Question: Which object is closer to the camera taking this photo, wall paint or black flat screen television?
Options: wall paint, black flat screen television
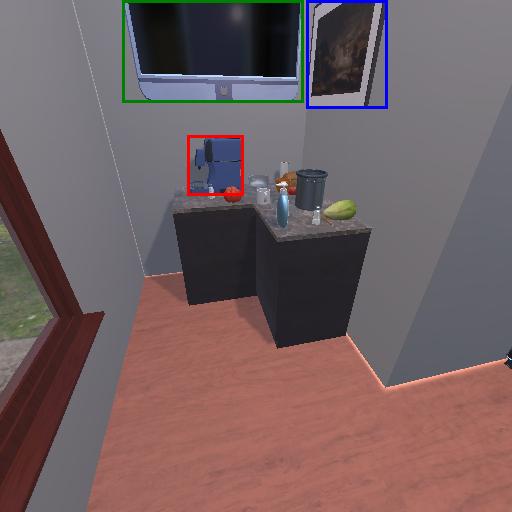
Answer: wall paint